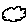
Label: cloud